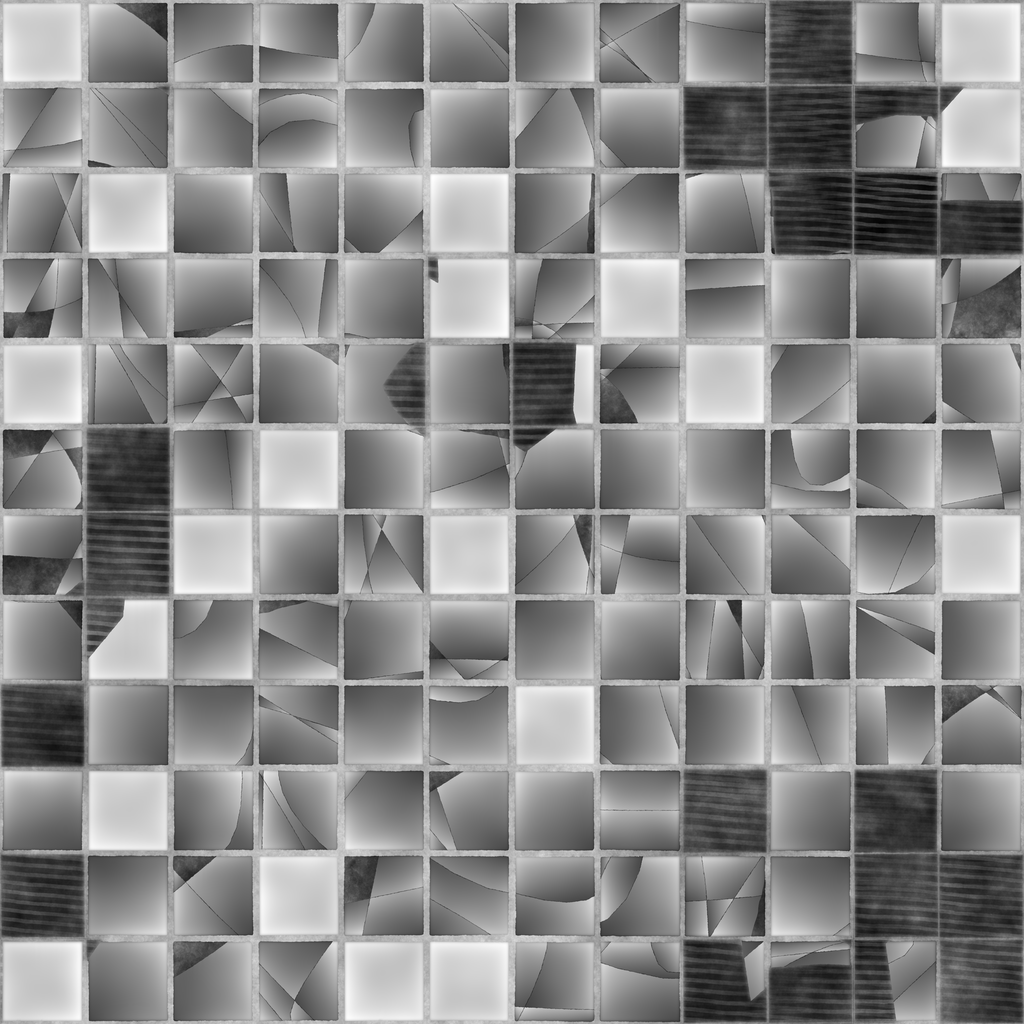
Texture map type: Displacement